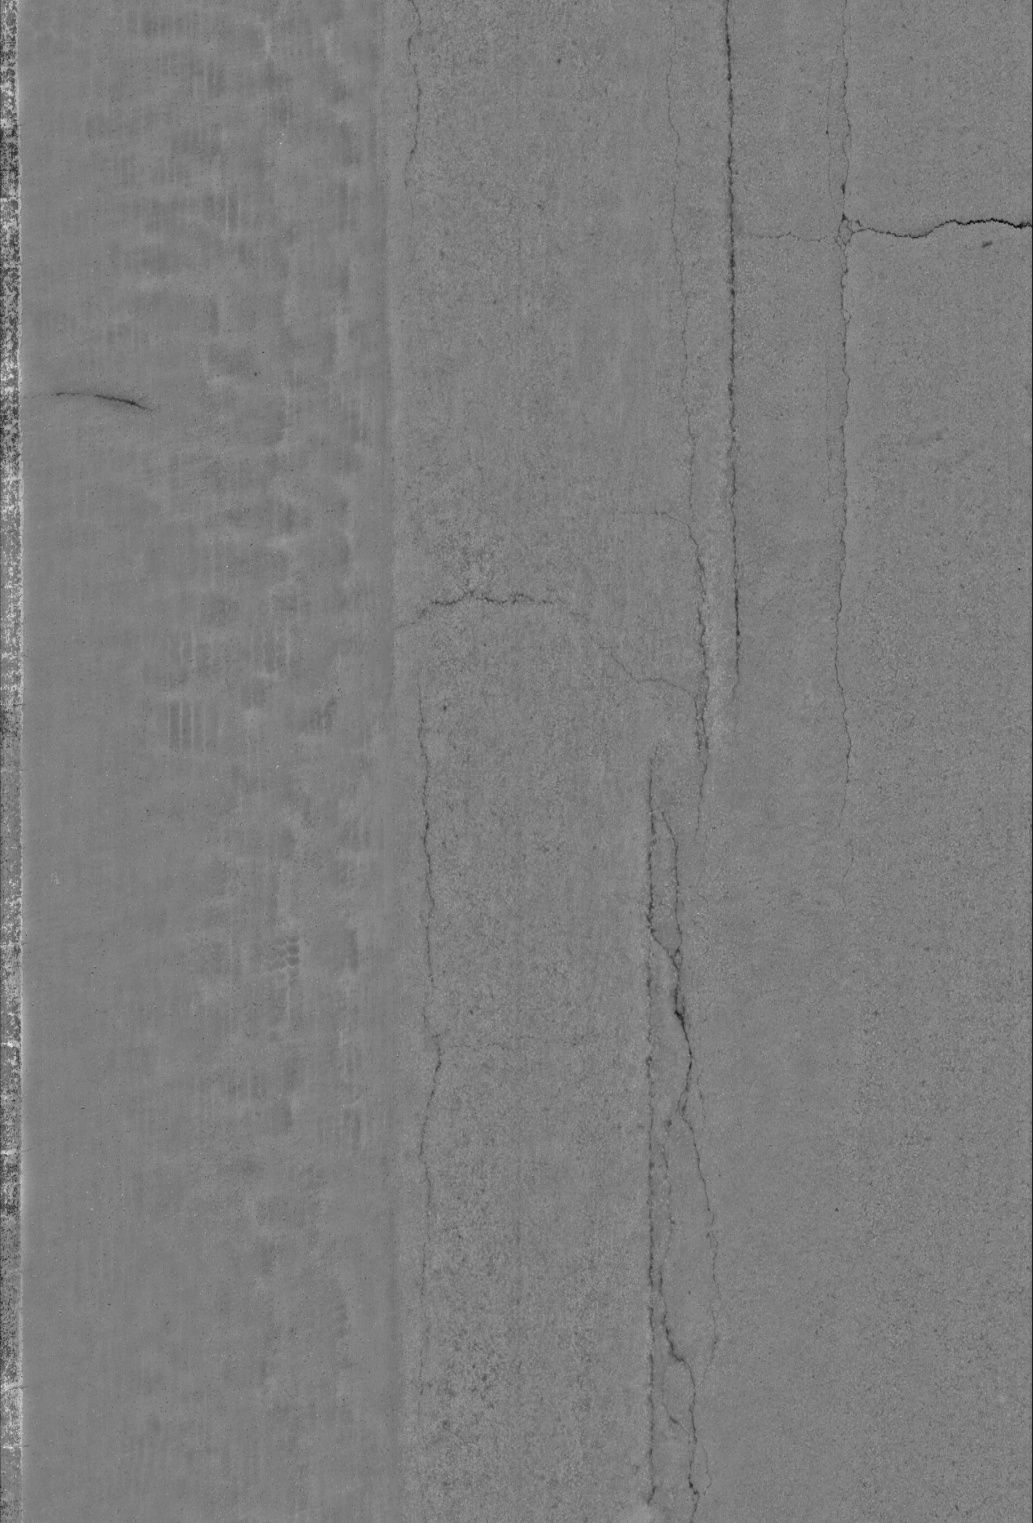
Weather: snowy
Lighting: day
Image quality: very poor
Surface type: walking surface
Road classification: tertiary
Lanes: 2
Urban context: urban centre
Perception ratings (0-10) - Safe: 6.11, Lively: 3.71, Beautiful: 7.17, Boring: 4.37, Depressing: 6.66, Wealthy: 2.89